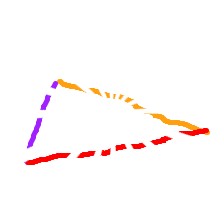
Shape: triangle